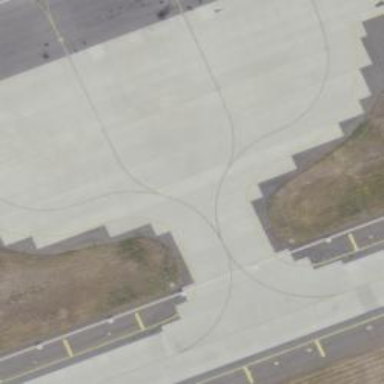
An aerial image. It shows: Image of taxiway at airport.